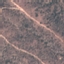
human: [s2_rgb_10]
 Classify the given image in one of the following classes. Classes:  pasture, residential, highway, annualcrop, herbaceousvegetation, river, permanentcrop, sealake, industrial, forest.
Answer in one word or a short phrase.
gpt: HerbaceousVegetation